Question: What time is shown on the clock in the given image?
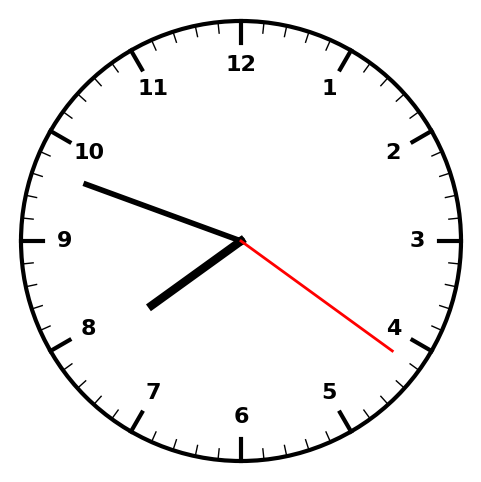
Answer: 07:48:21